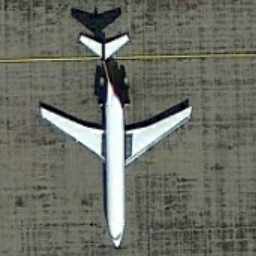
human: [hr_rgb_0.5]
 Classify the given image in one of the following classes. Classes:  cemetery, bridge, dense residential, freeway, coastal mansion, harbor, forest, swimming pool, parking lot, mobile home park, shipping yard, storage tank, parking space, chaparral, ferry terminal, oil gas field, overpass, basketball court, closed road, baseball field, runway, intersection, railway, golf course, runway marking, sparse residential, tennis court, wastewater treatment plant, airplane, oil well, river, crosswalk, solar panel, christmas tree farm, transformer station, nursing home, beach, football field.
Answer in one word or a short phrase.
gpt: airplane